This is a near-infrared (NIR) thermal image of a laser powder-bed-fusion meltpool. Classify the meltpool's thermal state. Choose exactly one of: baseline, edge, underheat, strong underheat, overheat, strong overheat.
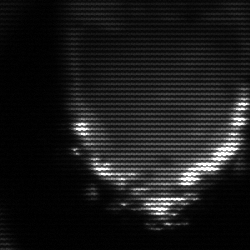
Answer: edge